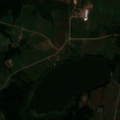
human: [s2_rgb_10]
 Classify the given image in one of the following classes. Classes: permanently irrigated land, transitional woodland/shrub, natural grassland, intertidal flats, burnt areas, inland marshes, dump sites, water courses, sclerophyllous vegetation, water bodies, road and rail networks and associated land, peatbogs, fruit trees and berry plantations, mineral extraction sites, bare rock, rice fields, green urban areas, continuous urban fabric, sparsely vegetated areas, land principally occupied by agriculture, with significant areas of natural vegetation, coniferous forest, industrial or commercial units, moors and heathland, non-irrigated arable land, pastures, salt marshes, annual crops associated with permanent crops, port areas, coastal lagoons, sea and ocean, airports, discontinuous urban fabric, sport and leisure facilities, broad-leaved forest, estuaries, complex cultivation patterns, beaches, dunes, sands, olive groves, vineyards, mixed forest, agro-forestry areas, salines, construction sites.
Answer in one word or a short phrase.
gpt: non-irrigated arable land, pastures, complex cultivation patterns, broad-leaved forest, water bodies